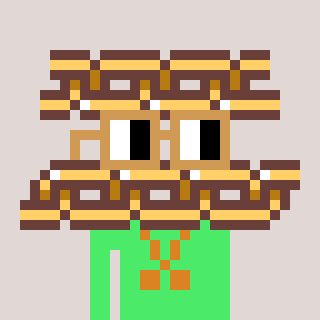
a pixel art character with square brown glasses, a chain-shaped head and a teal-colored body on a warm background